如图，在 $\parallelogram ABCD$ 中，$AD=2AB$，$F$ 是 $AD$ 的中点，作 $CE \perp AB$，垂足 $E$ 在线段 $AB$ 上，连接 $EF$、$CF$，则下列结论中：

$^{\textcircled{1}}$ $S_{\triangle DCF} = \frac{1}{3}S_{\parallelogram ABCD}$；

$^{\textcircled{2}}$ $\angle DCF = \frac{1}{2}\angle BCD$；

$^{\textcircled{3}}$ $EF = CF$；

$^{\textcircled{4}}$ $\angle DFE = 3\angle AEF$

一定成立的有的结论有\underline{\quad\quad\quad}。（填正确结论的序号）
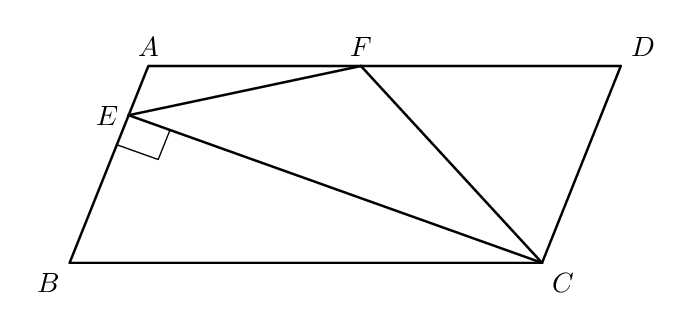
【解答】
【答案】$^{\textcircled{2}}\ ^{\textcircled{3}}\ ^{\textcircled{4}}$

【详解】解：$^{\textcircled{1}}$ $\because F$ 是 $AD$ 的中点，

$\therefore AF = DF = \frac{1}{2}AD$，

设点 $C$ 到 $AD$ 的距离为 $h$，

$\therefore S_{\triangle DCF} = \frac{1}{2}DF \cdot h = \frac{1}{4}AD \cdot h$，$S_{\parallelogram ABCD} = AD \cdot h$，

$\therefore S_{\triangle DCF} = \frac{1}{4}S_{\parallelogram ABCD}$，

故 $^{\textcircled{1}}$ 错误；

$^{\textcircled{2}}$ $\because$ 在 $\parallelogram ABCD$ 中，$AD = 2AB$，$AB = CD$，

$\therefore AF = FD = CD$，

$\therefore \angle DFC = \angle DCF$，

$\because AD \parallel BC$，

$\therefore \angle DFC = \angle FCB$，

$\therefore \angle DCF = \angle BCF$，

$\therefore \angle DCF = \frac{1}{2}\angle BCD$，

故 $^{\textcircled{2}}$ 正确；

$^{\textcircled{3}}$ 延长 $EF$，交 $CD$ 延长线于 $M$，




$\because$ 四边形 $ABCD$ 是平行四边形，

$\therefore AB \parallel CD$，

$\therefore \angle A = \angle MDF$，

在 $\triangle AEF$ 和 $\triangle DMF$ 中，

\[
\begin{cases}
\angle A = \angle FDM \\
AF = DF \\
\angle AFE = \angle DFM
\end{cases},
\]

$\therefore \triangle AEF \cong \triangle DMF(\text{ASA})$，

$\therefore FE = MF$，$\angle AEF = \angle M$，

$\because CE \perp AB$，

$\therefore \angle AEC = 90^\circ$，

$\therefore \angle AEC = \angle ECD = 90^\circ$，

$\because FM = EF$，

$\therefore FC = \frac{1}{2}EM = FE$，

故 $^{\textcircled{3}}$ 正确；

$^{\textcircled{4}}$ 设 $\angle FEC = x$，

$\because FC = EF$，

$\therefore \angle FCE = \angle FEC = x$，

$\therefore \angle DCF = \angle DFC = 90^\circ - x$，$\angle EFC = 180^\circ - 2x$，

$\therefore \angle EFD = 90^\circ - x + 180^\circ - 2x = 270^\circ - 3x$，

$\because \angle AEF = 90^\circ - x$，

$\therefore \angle DFE = 3\angle AEF$，

故 $^{\textcircled{4}}$ 正确。

故答案为：$^{\textcircled{2}}\ ^{\textcircled{3}}\ ^{\textcircled{4}}$。
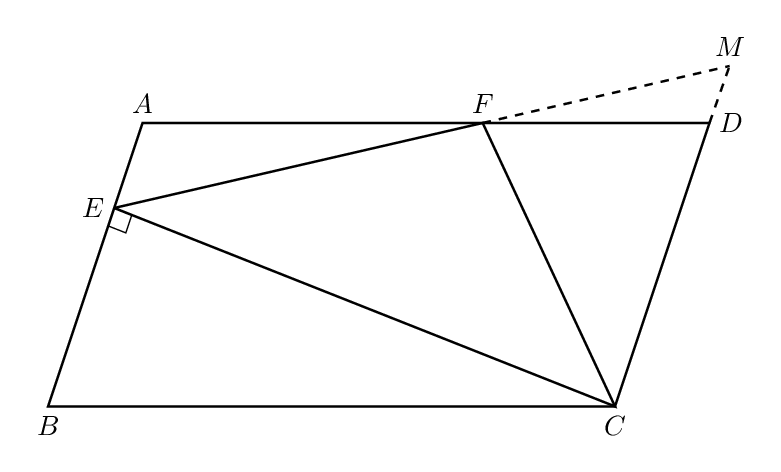